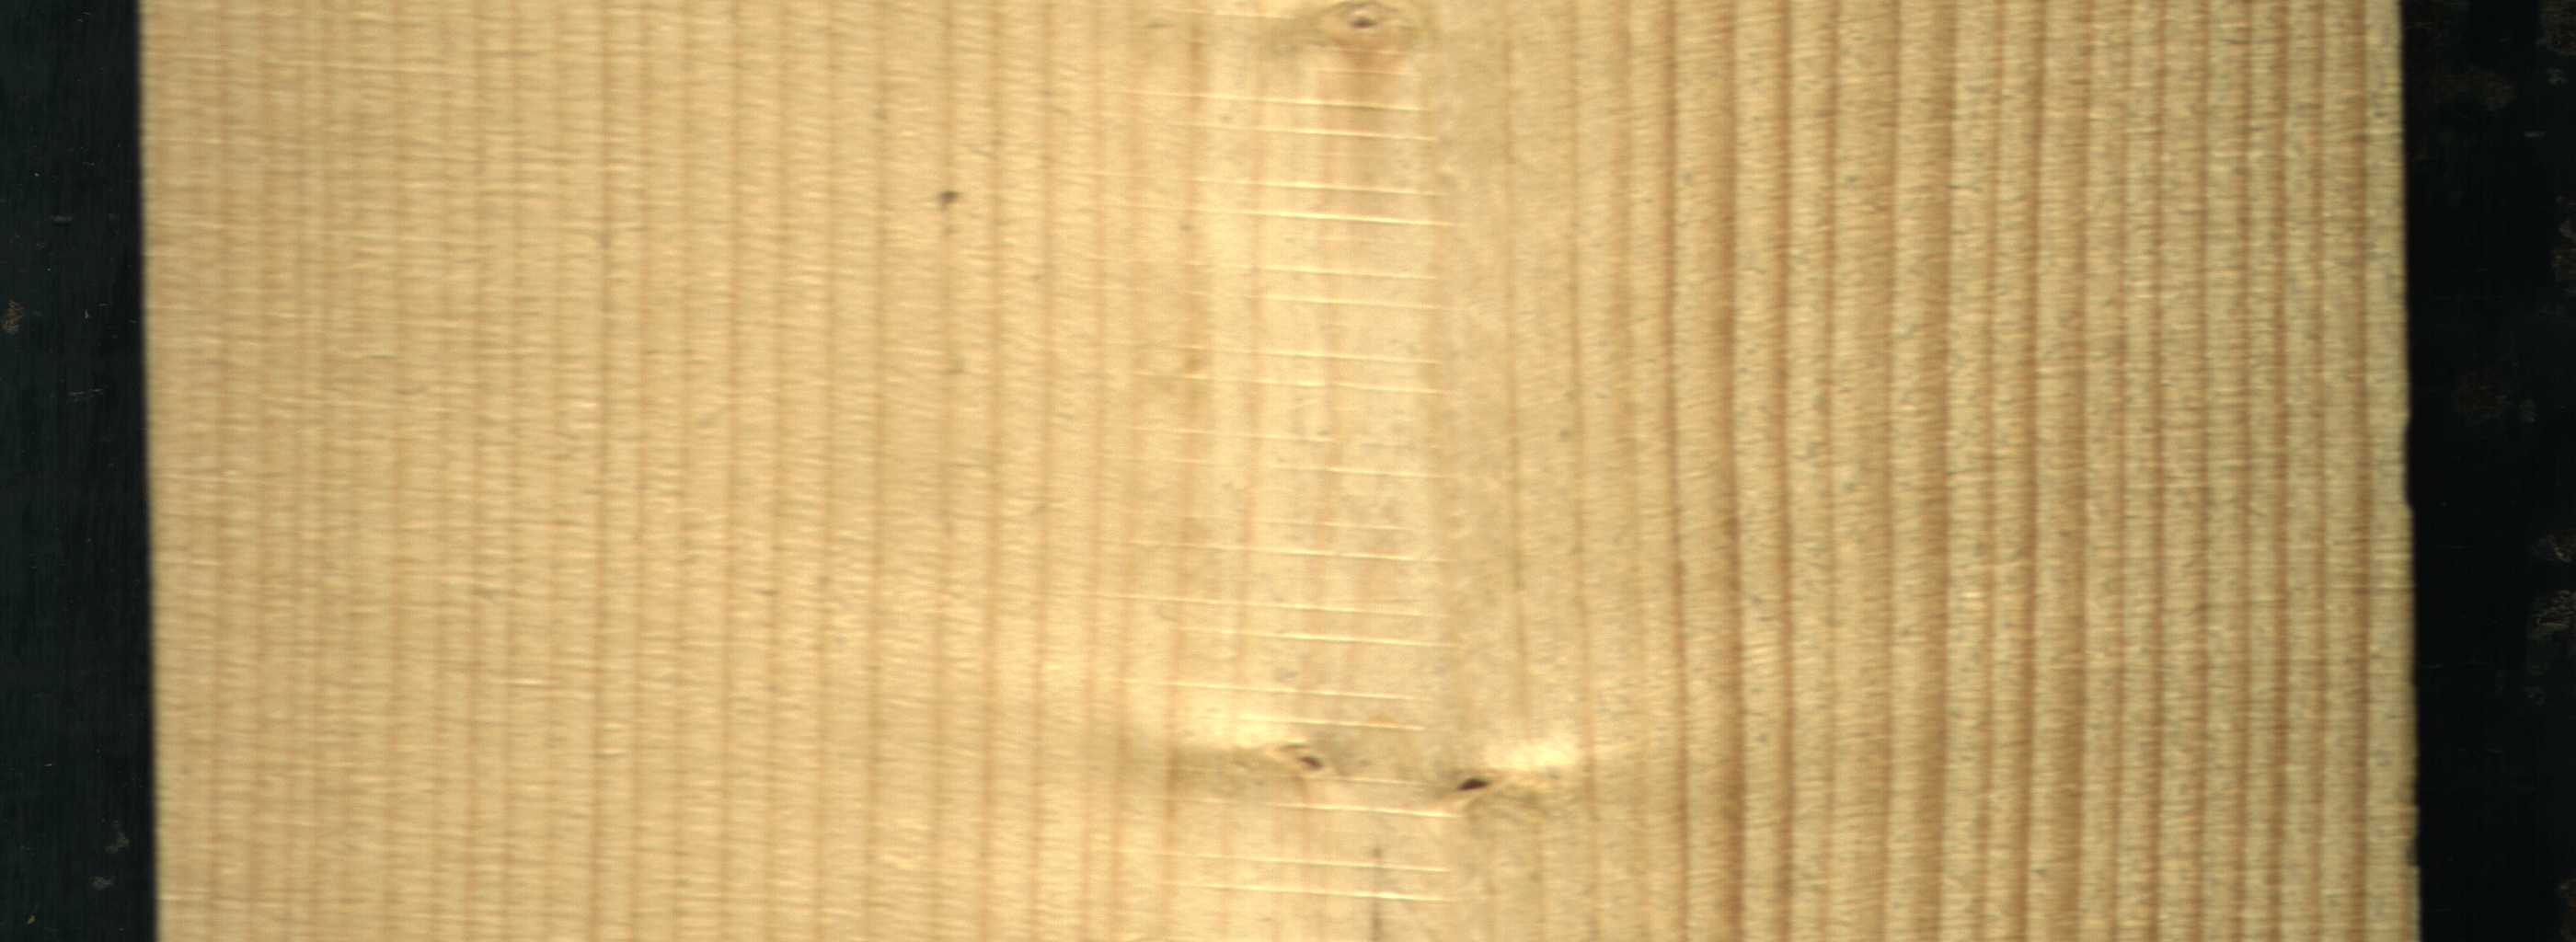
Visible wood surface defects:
Live_Knot